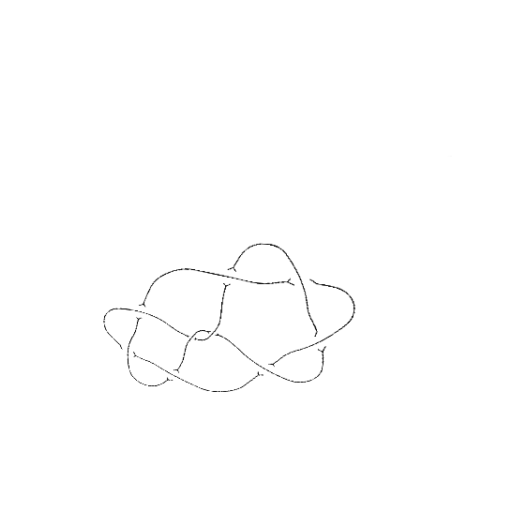
Crossing number: 9